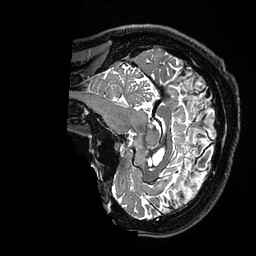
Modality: T2w
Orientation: sagittal
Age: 30
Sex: male
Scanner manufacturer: ge
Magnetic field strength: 3 T
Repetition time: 3.202 s
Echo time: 0.05862 s